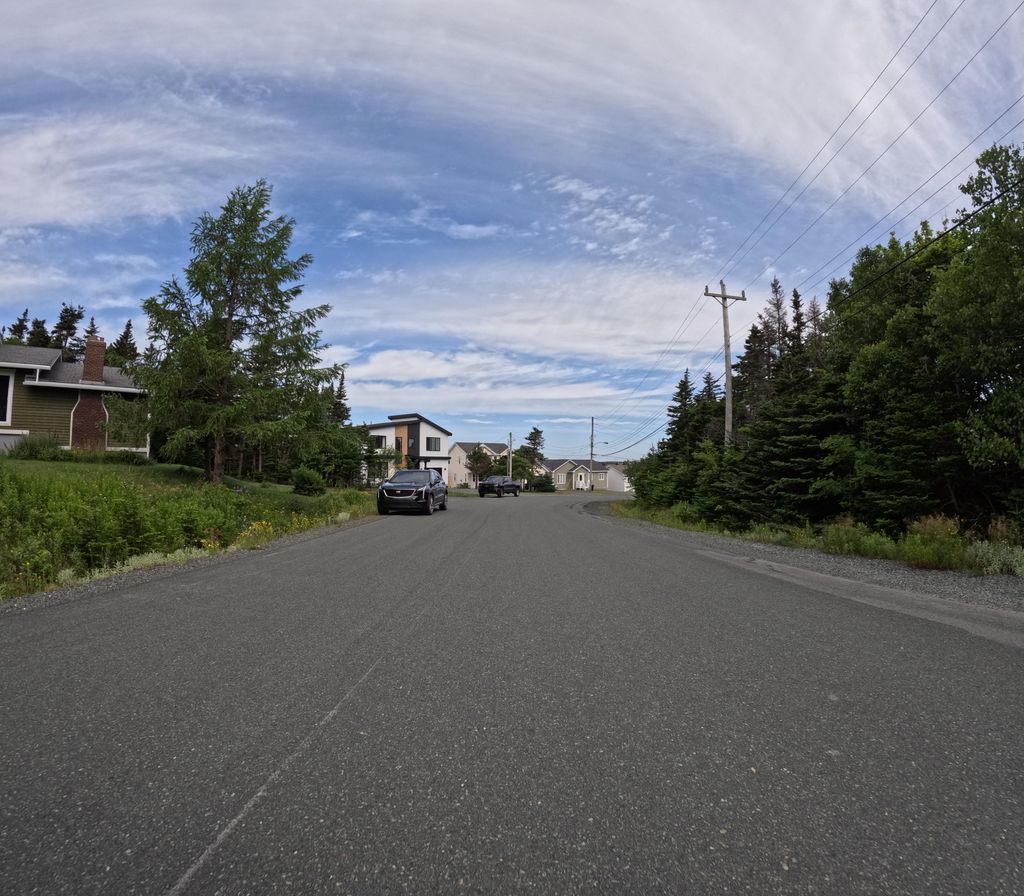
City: st_johns